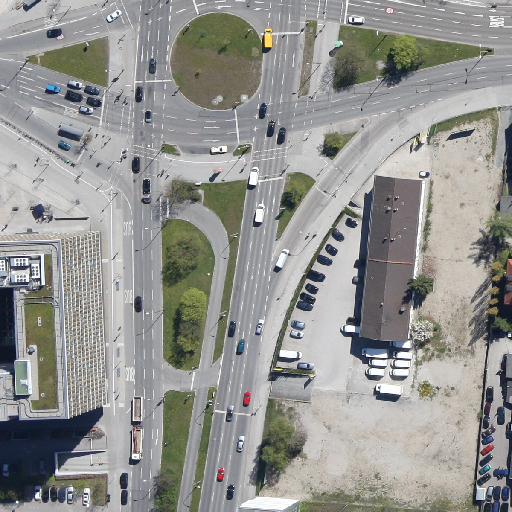
Referring expression: van driving on the road